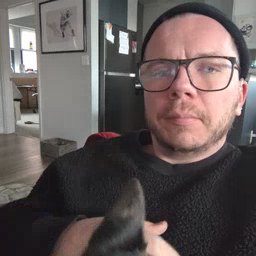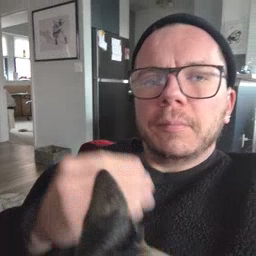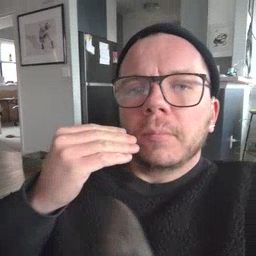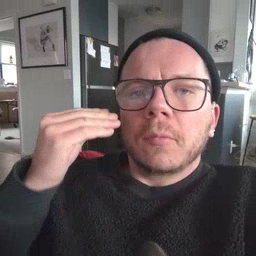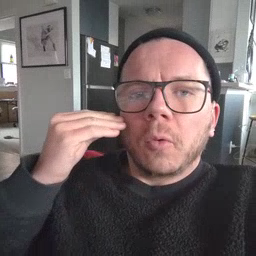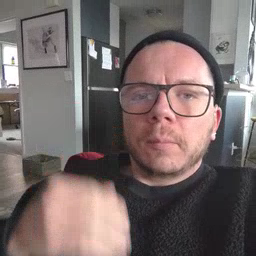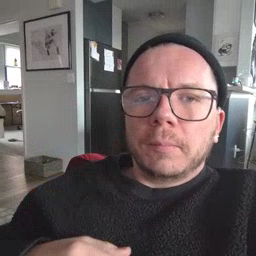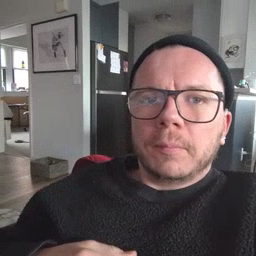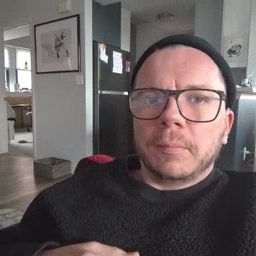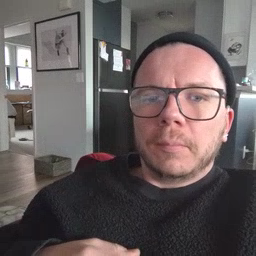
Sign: home